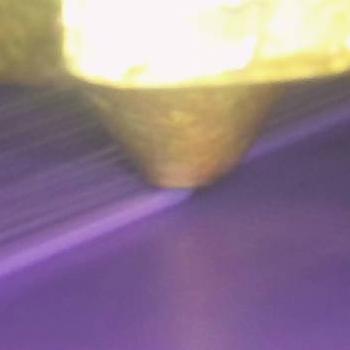
Flow rate: 78%